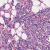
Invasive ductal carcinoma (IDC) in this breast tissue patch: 1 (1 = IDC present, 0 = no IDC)